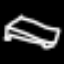
Label: bed